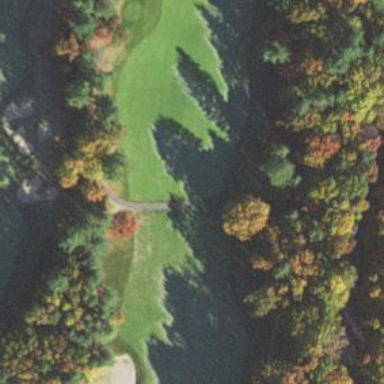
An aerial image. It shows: Golf hole.